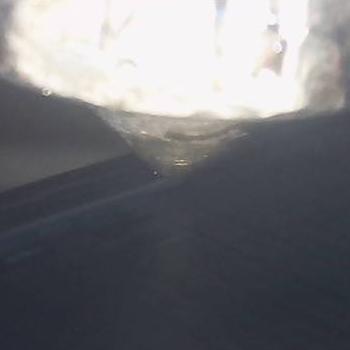
Flow rate: 112%